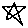
Label: star